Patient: sex M, age 65
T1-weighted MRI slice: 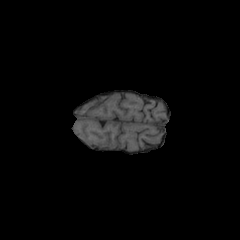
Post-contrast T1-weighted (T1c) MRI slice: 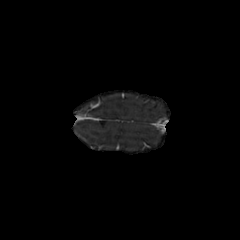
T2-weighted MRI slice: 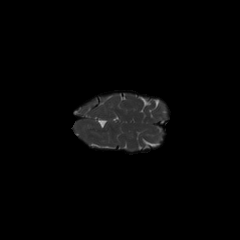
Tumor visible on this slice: no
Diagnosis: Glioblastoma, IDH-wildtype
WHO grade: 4